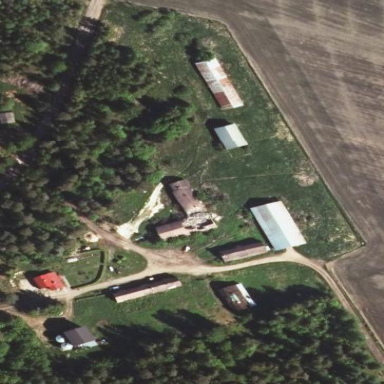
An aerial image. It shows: Farmyard area.